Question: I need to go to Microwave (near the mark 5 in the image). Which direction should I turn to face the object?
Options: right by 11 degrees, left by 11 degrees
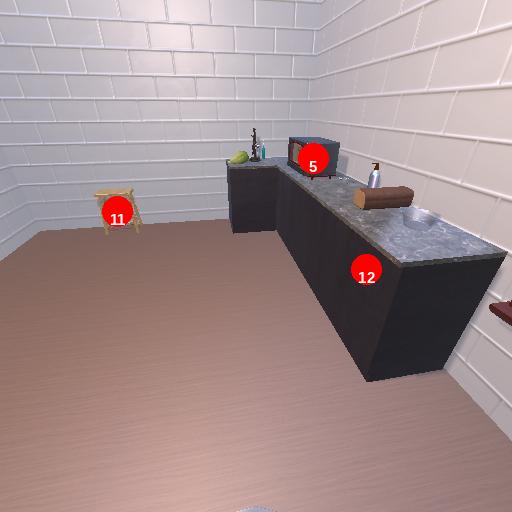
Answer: right by 11 degrees